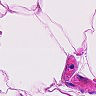
Metastatic tissue present: no